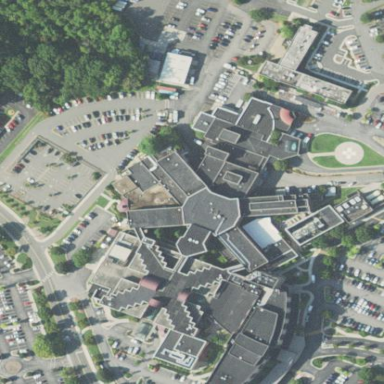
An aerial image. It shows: Hospital providing healthcare services.